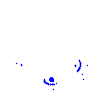
Particle: electron